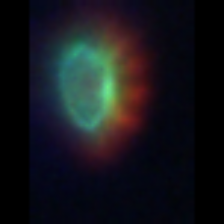
Taxon: NanoPlankton
Group: Other